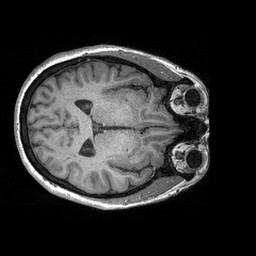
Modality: T1w
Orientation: axial
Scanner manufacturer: siemens
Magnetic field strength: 3 T
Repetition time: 2.3 s
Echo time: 0.00298 s